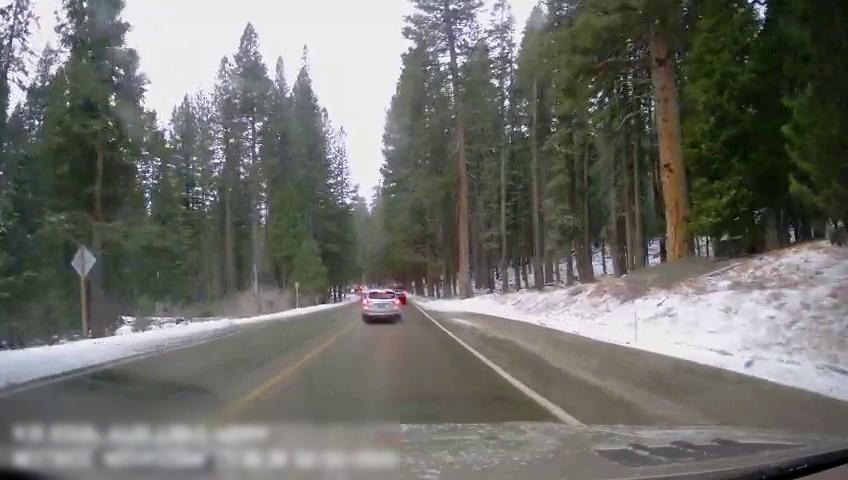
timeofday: Day
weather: Snowy
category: Drivable Space
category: Vehicles | Truck
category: Vehicles | SUV
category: Lanes | Current Lane
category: Lanes | Opposite Lane
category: Lanes | Opposite Lane
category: Lanes | Current Lane